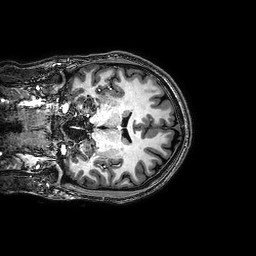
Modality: T1w
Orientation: coronal
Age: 21
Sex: male
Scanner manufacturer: philips
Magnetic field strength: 3 T
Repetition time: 0.008253 s
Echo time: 0.00378 s